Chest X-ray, AP view. Patient: 47 years old, sex F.
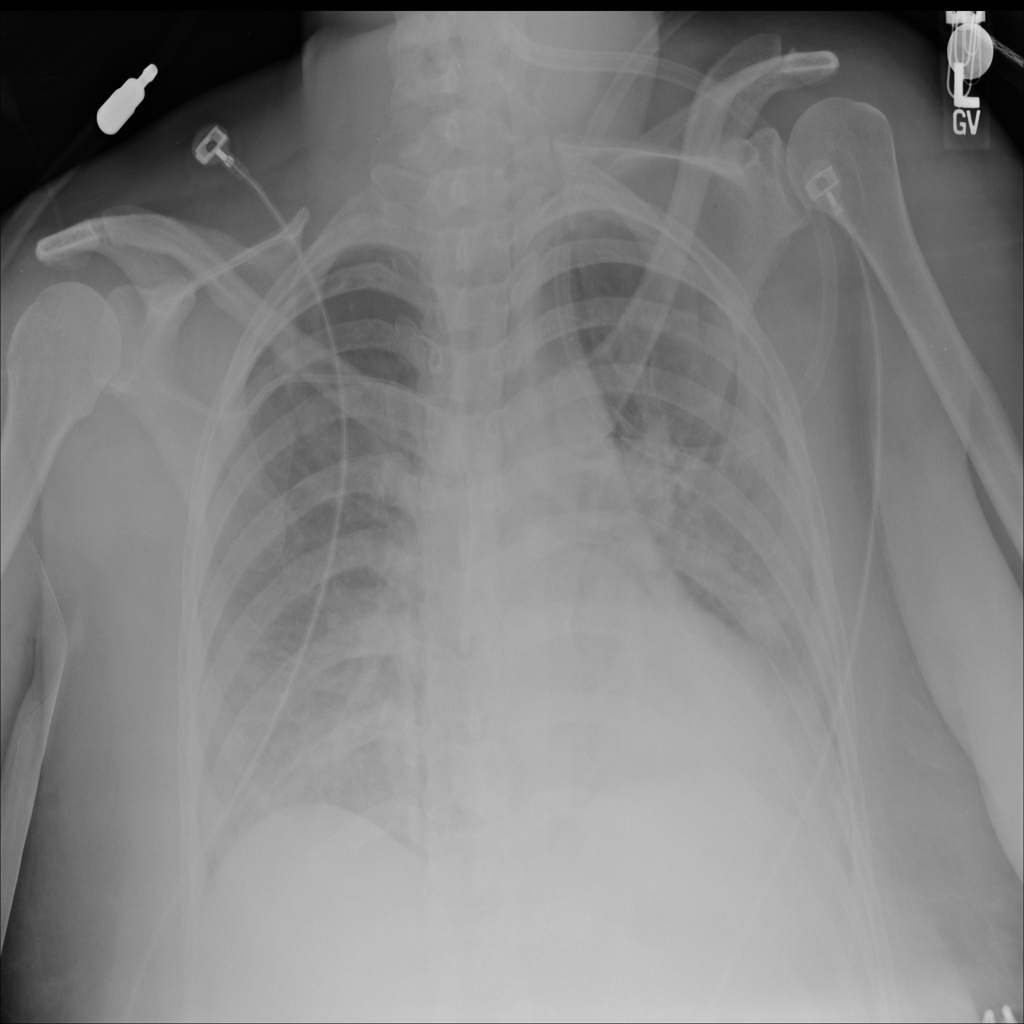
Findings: No Finding